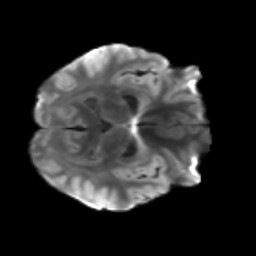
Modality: T2w
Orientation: axial
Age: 23
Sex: female
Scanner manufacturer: siemens
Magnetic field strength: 3 T
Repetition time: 3.5 s
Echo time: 0.086 s